Interaction volume radius: 10 \u00c5
Interaction volume height: 25 \u00c5
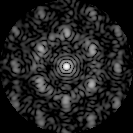
Disorder parameter: 0.5713